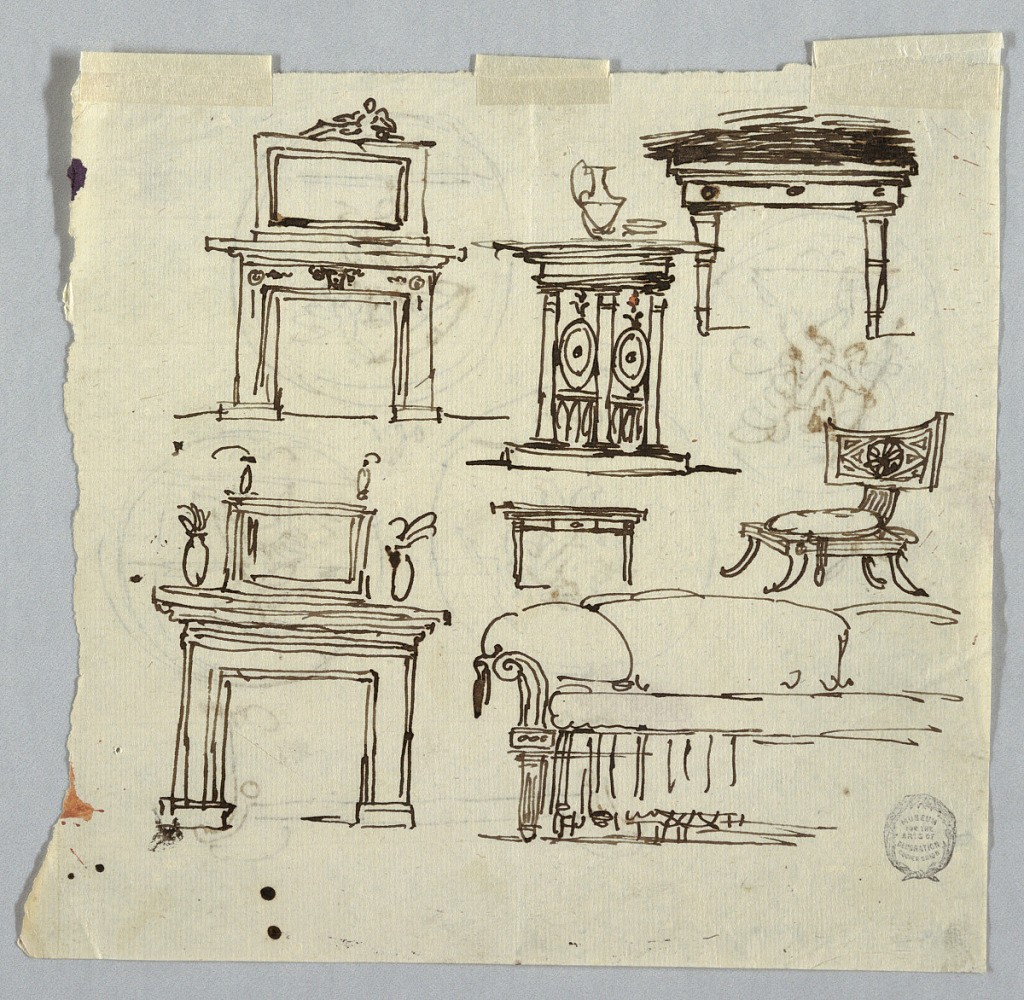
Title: Chimney Pieces, Furniture and Ceiling Medallion
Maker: Felice Giani, Italian, 1758–1823
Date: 1790–1810
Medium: Pen and brown ink on laid paper
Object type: Drawing
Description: Horizontal rectangle. Verso: two chimney pieces, part of the elevation of a sofa, a console table,  a wash stand, a klismos chair,  Recto: a bowl, lance and helmet, and medallions disposed in two rows;  in each is a walking or running putto. Above each medallion is written by Giani with ink, respectively: asta, elmo,   sc(u)do , spade.